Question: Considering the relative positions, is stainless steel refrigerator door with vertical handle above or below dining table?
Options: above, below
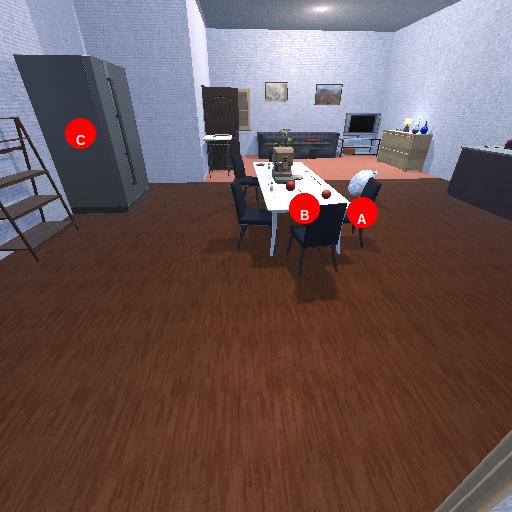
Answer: above